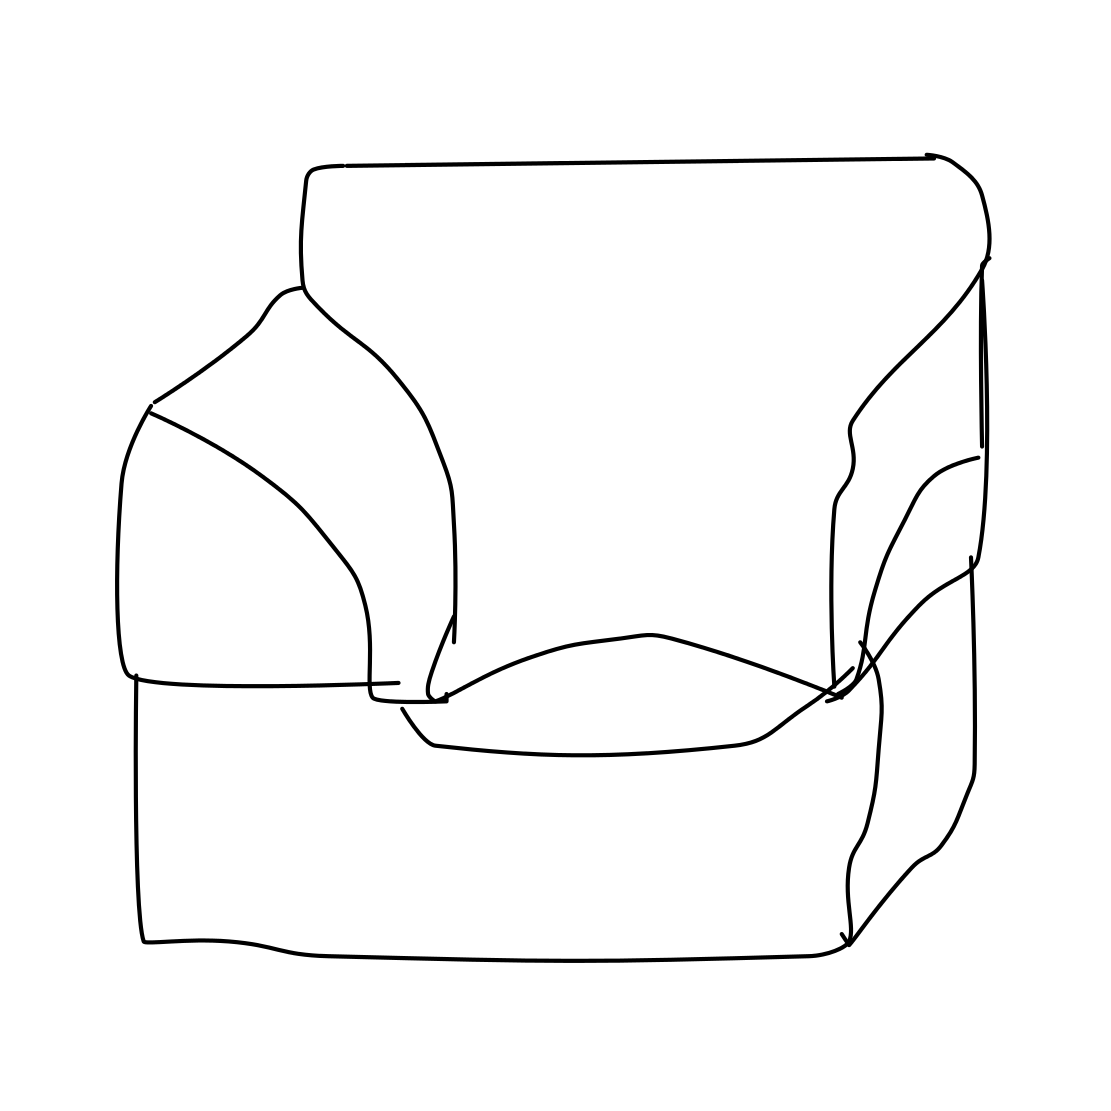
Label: couch